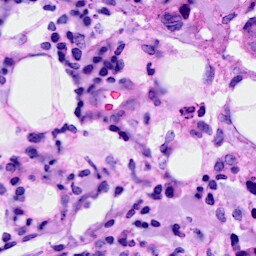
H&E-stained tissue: Breast